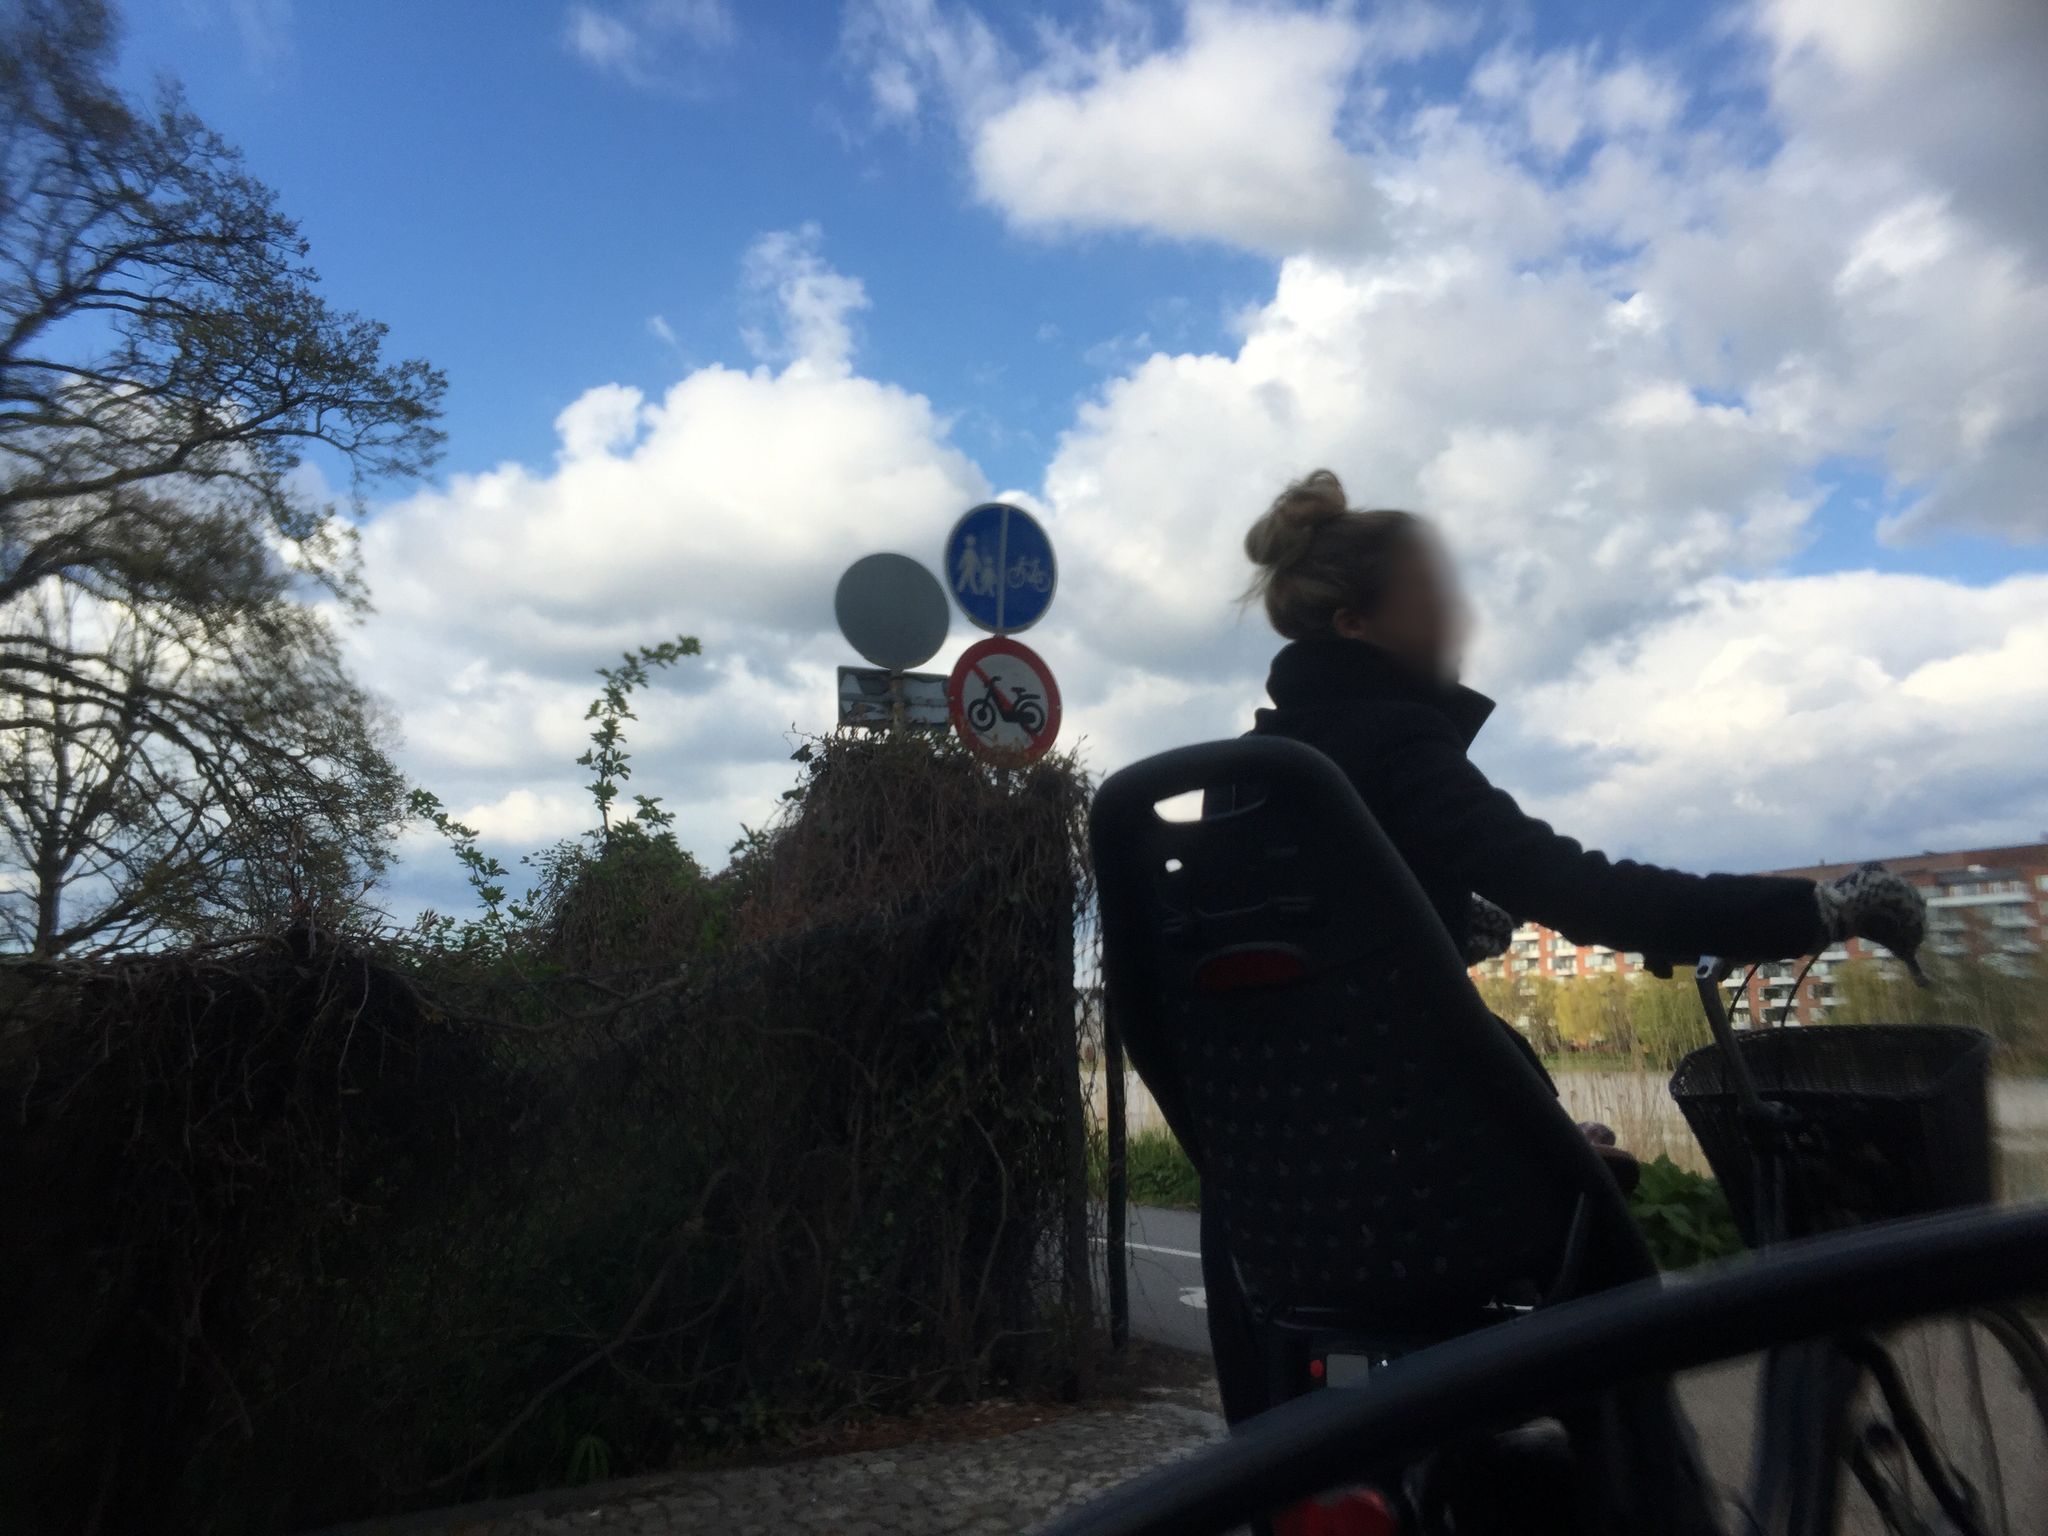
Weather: snowy
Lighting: day
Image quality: good
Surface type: walking surface
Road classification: footway, cycleway, steps
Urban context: urban centre
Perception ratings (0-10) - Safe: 1.03, Lively: 7.77, Beautiful: 6.04, Boring: 6.5, Depressing: 6.43, Wealthy: 5.49